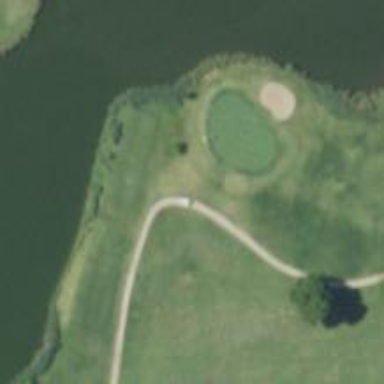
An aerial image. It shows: Golf tee.